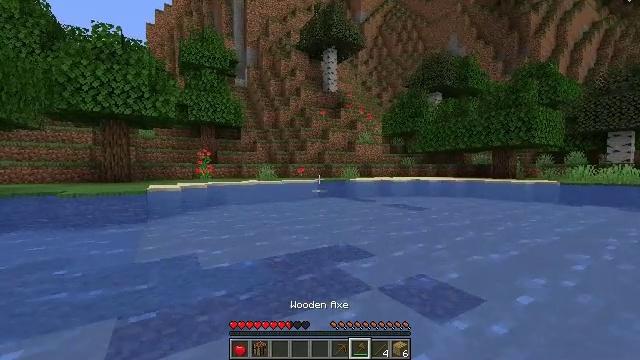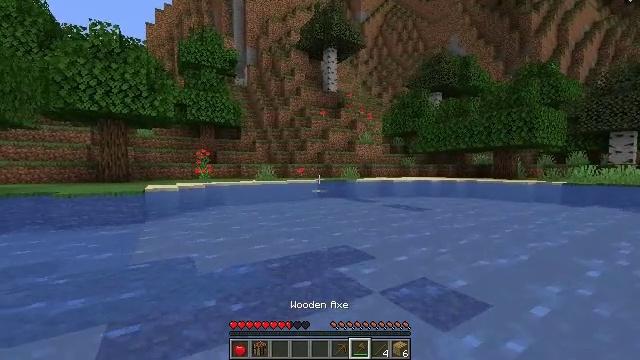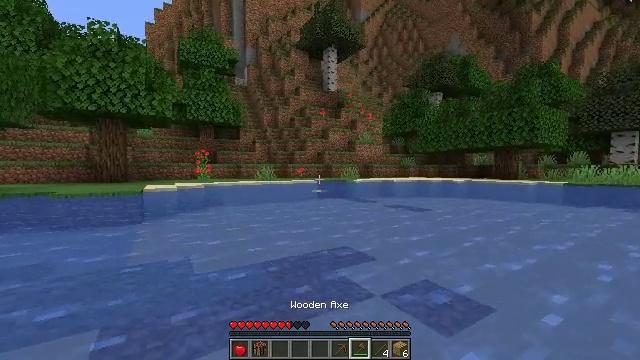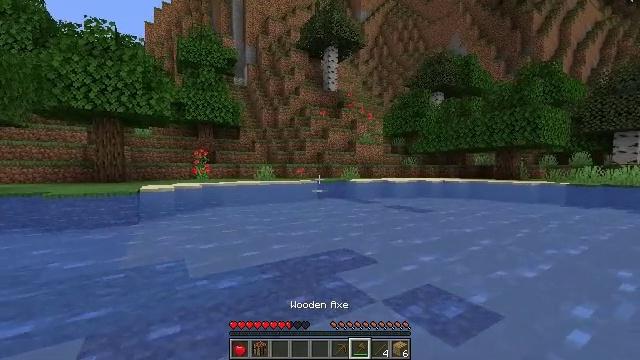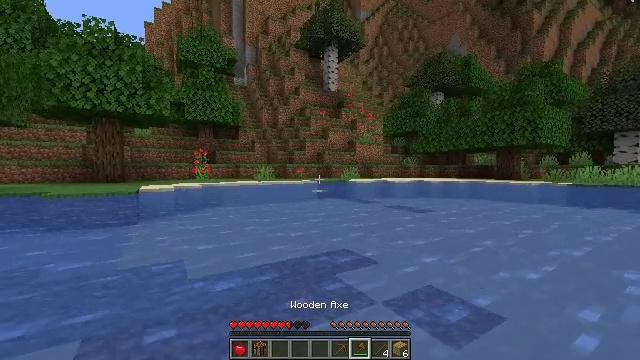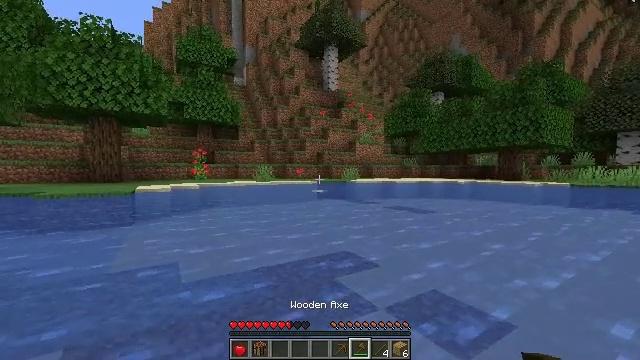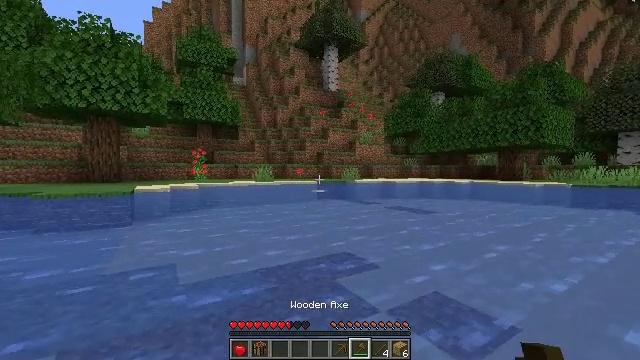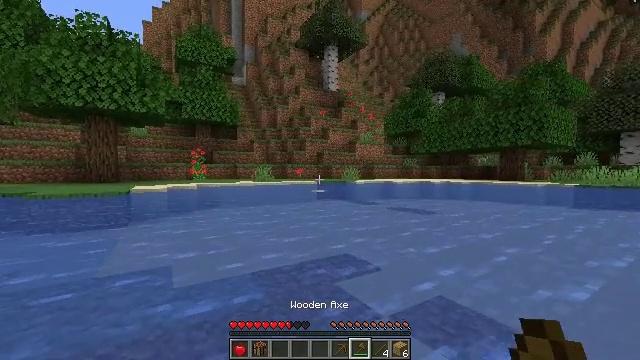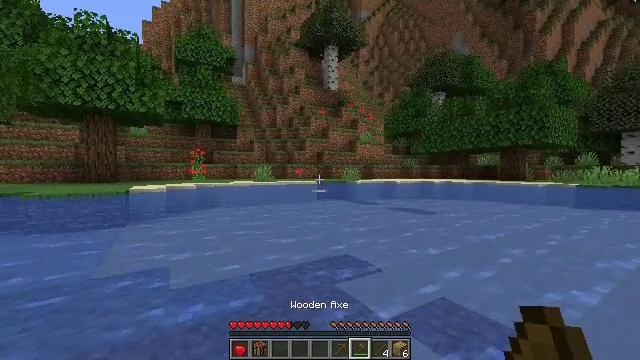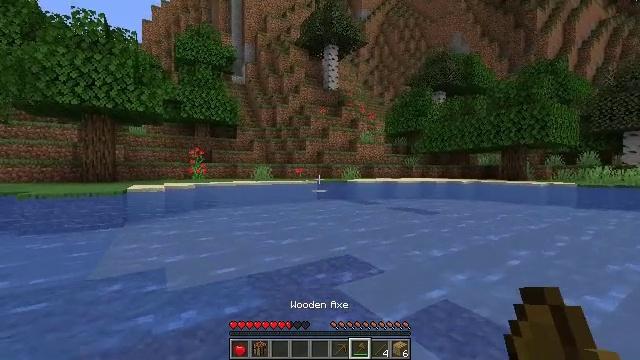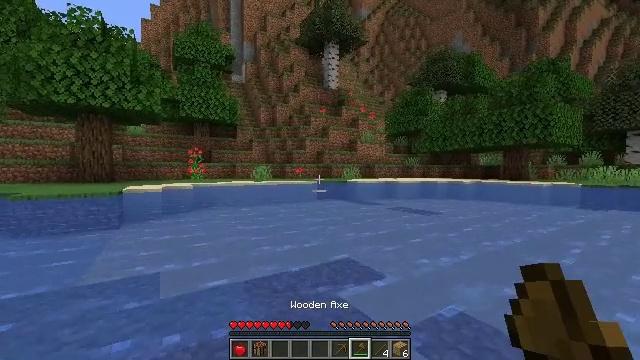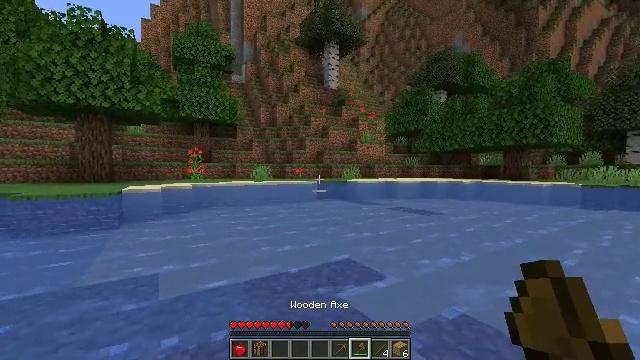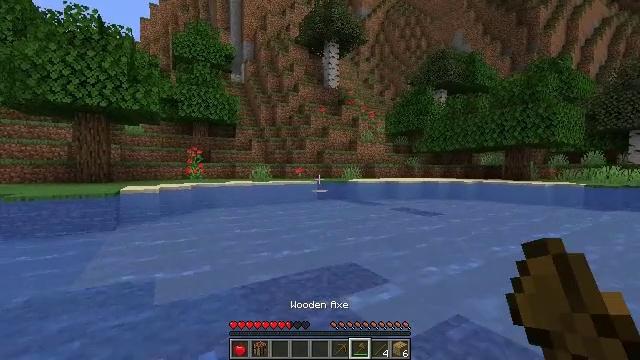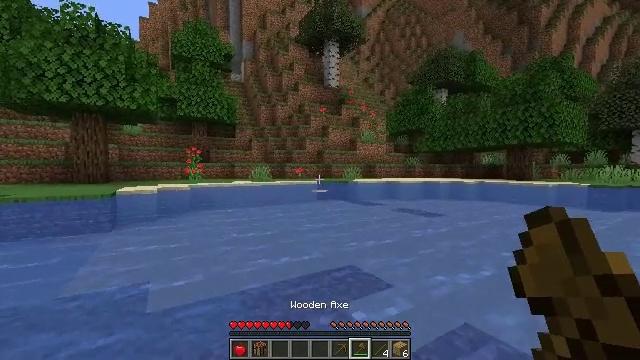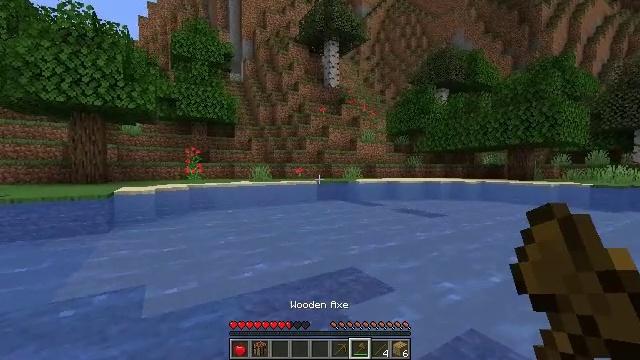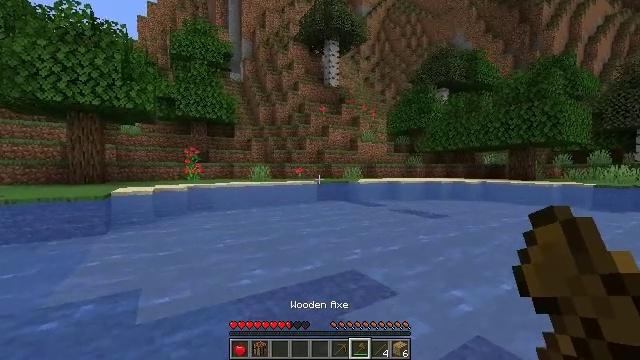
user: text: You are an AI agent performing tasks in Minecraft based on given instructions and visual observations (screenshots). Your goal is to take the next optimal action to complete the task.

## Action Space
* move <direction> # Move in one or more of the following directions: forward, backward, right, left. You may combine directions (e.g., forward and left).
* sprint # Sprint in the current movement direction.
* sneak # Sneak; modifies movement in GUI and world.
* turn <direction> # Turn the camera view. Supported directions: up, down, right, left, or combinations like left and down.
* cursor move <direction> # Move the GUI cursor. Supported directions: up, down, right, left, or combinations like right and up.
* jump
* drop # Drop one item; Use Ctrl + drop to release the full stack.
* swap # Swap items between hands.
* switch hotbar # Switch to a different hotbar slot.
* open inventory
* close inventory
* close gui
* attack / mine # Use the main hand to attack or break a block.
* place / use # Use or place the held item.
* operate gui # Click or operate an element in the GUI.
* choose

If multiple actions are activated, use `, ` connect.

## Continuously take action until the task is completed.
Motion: motion action
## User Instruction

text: Collect the mushroom stem from giant mushrooms.
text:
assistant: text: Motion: move forward
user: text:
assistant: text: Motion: move forward
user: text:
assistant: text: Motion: move forward
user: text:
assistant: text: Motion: move forward
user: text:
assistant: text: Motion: move forward
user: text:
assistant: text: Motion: move forward, sprint
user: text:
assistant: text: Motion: move forward, sprint
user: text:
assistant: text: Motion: move forward, sprint
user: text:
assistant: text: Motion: move forward, sprint
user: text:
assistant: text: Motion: move forward, sprint
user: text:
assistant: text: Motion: move forward, sprint
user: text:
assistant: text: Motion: move forward, sprint
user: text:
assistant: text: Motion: move forward, sprint
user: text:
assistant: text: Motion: move forward, sprint
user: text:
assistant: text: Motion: move forward, sprint
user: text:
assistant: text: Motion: move forward, sprint
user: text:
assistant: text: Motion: move forward, sprint
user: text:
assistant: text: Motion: move forward, sprint
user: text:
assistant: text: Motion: move forward, sprint
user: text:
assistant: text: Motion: move forward, sprint
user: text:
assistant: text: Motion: move forward, sprint
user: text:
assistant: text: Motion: move forward, sprint
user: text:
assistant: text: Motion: move forward, sprint
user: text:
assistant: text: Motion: move forward, sprint
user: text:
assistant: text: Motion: move forward, sprint
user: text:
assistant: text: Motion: move forward, sprint
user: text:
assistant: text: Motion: move forward, sprint
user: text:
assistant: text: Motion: move forward, sprint
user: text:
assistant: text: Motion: move forward, sprint
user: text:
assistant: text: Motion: move forward, sprint